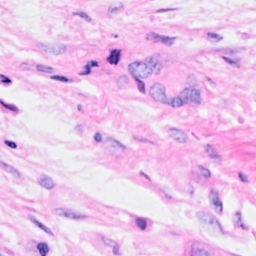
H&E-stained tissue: Breast